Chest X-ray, AP view. Patient: 35 years old, sex M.
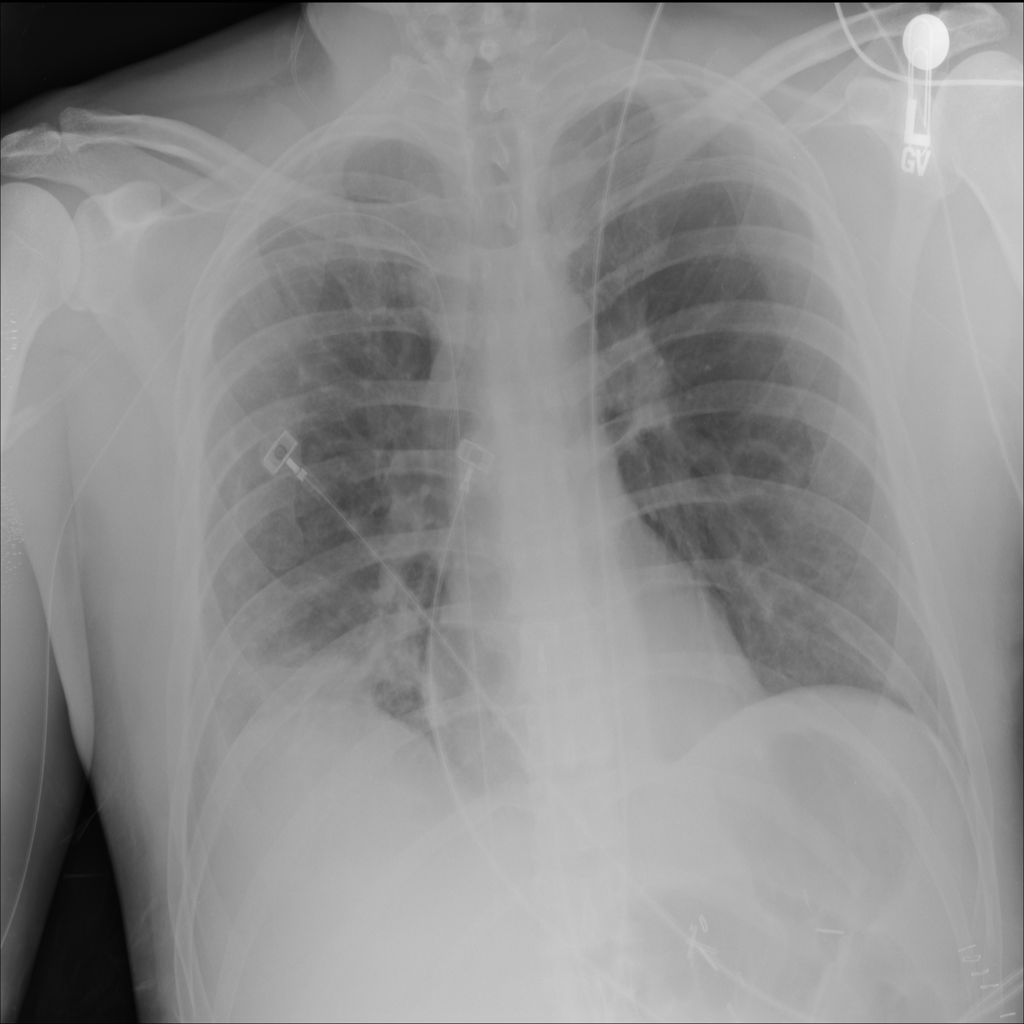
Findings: Infiltration